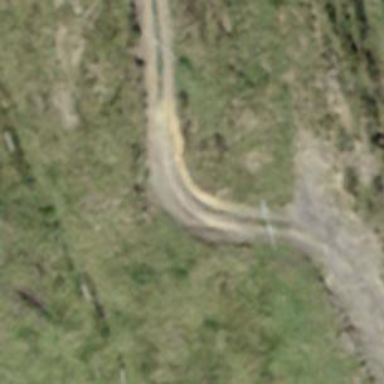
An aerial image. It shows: Track with grade 4 track type.